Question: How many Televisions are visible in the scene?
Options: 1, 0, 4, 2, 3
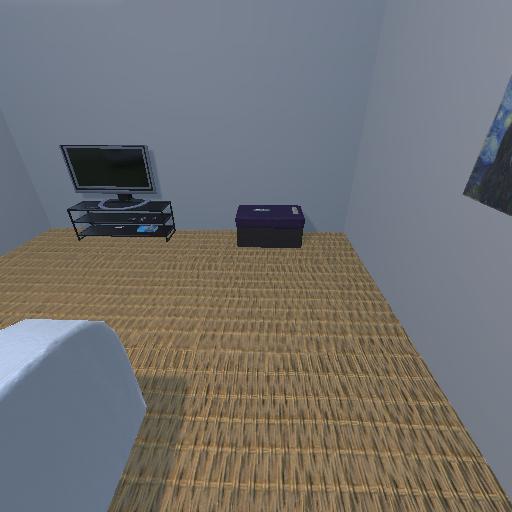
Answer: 1